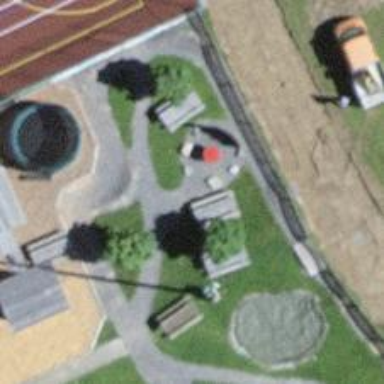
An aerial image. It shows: Picnic table located in leisure land area.